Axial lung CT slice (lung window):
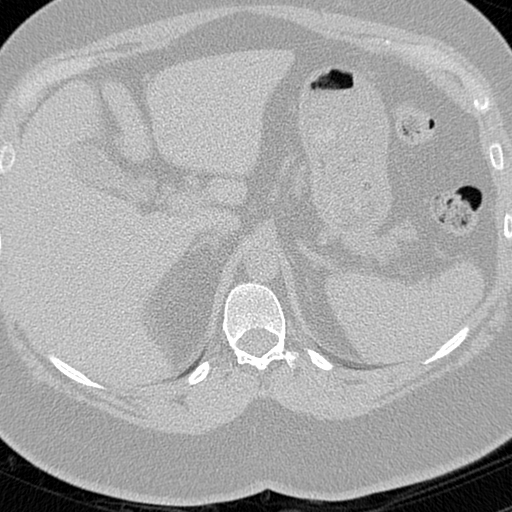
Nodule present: no